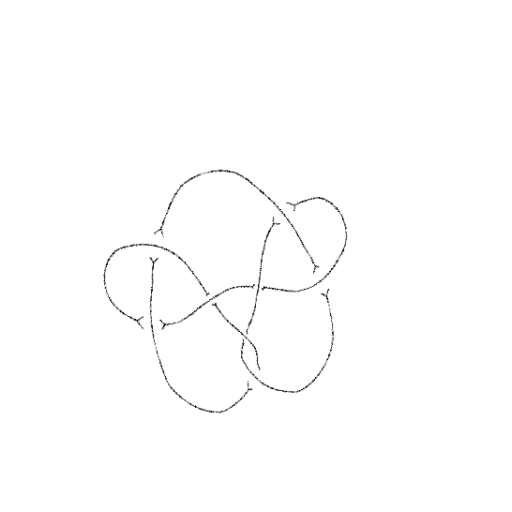
Crossing number: 8